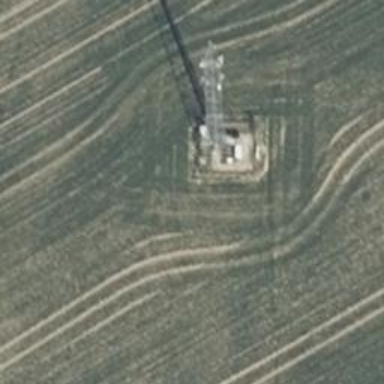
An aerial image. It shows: Mast structure.